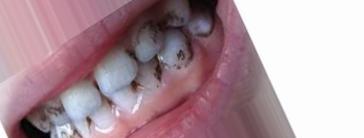
Condition: Tooth Discoloration